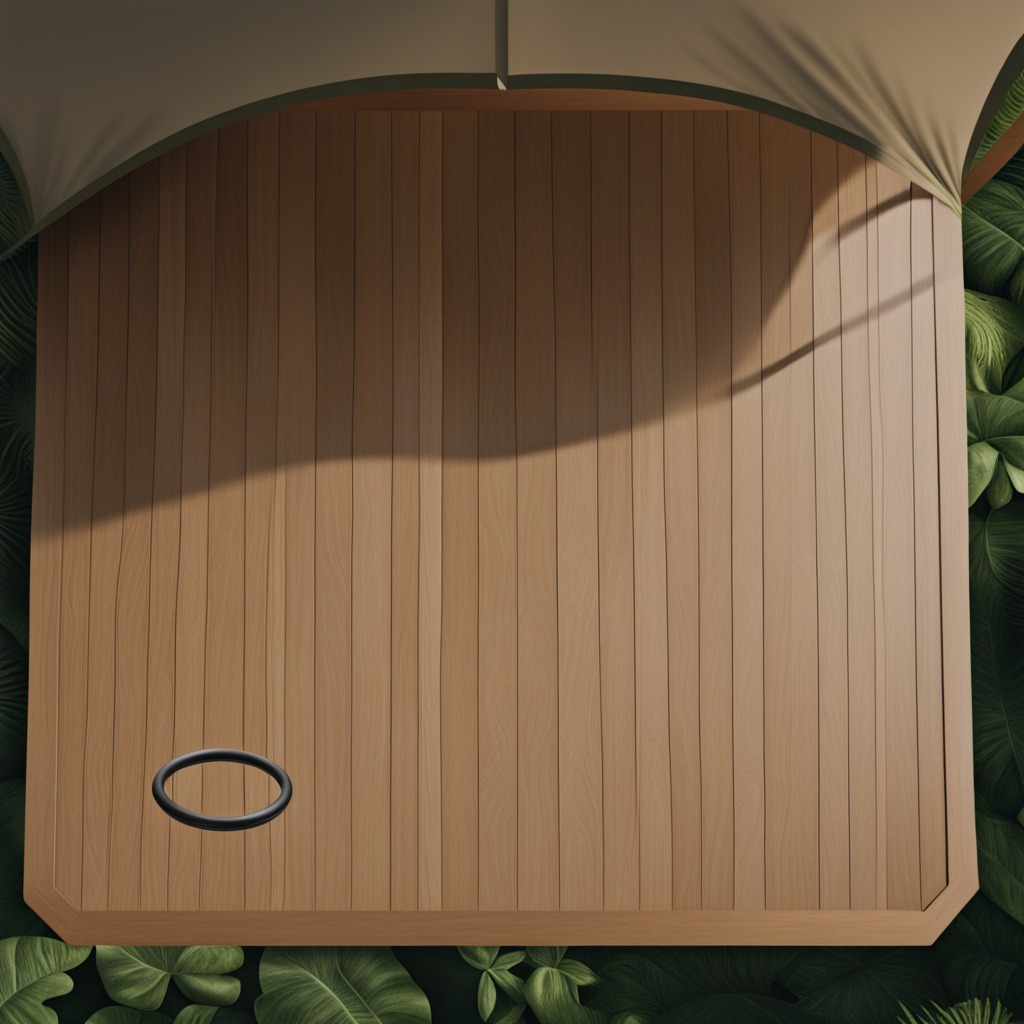
A rubber O-ring is lying on the wooden table.